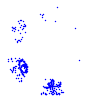
Particle: proton